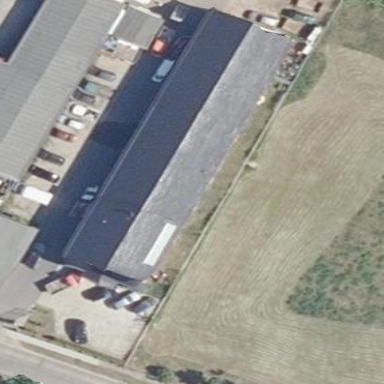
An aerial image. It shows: Commercial building.